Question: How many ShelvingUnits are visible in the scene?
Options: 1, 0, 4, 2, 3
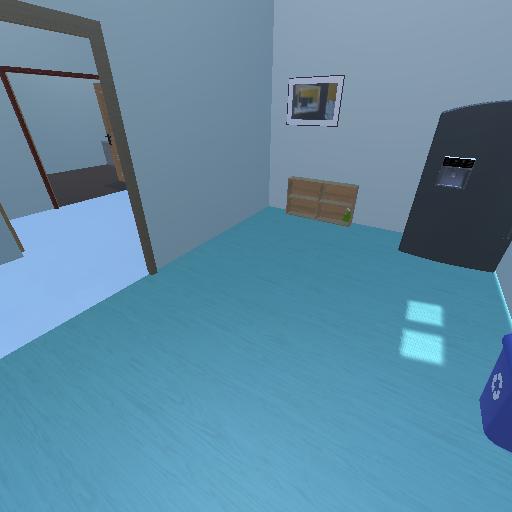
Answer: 1